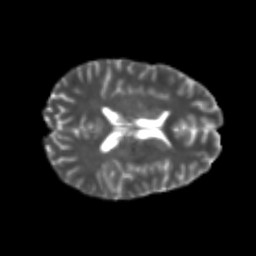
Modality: T2w
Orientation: axial
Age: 21
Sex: female
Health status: healthy
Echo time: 0.074 s